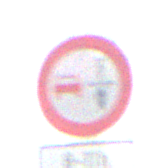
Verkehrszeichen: VerbotUeberholenEinspurigeFahrzeuge
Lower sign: ZeitangabenOhneBeschraenkungAufWochentage2
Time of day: MorningAfternoon
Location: Outdoor (Urban)
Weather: Clear
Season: NotSpecified
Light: Natural